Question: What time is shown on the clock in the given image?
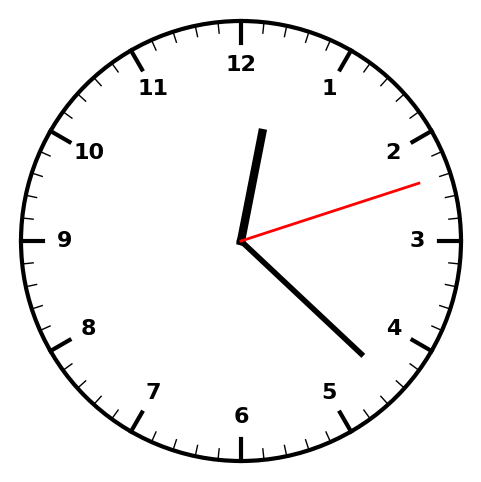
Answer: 12:22:12